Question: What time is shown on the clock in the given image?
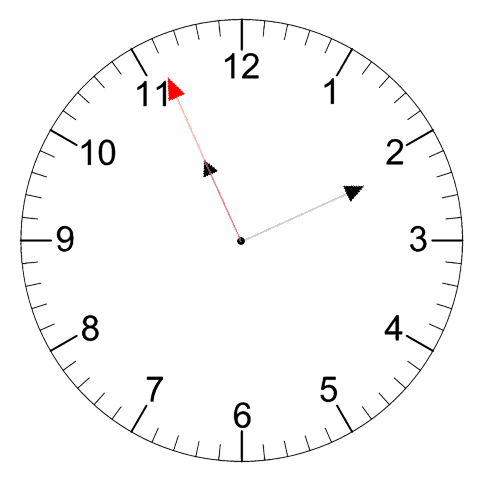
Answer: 11:10:56